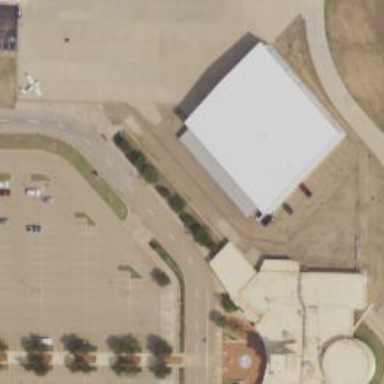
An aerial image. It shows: Hangar.